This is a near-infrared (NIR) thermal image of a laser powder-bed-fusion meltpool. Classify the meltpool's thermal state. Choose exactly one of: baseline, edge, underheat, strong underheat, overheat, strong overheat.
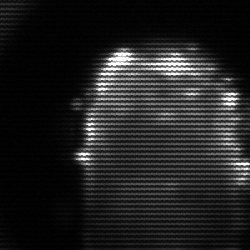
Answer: baseline